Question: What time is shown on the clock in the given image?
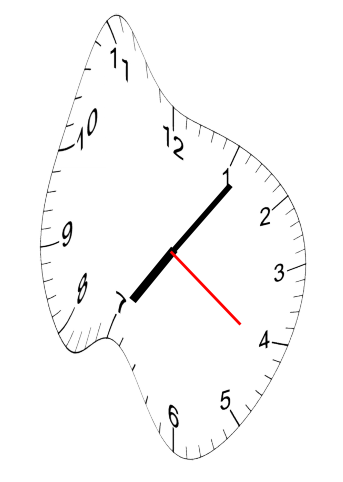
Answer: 07:06:21